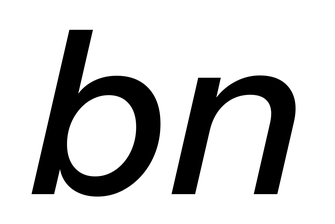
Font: InstrumentSans-Italic_Medium_Italic